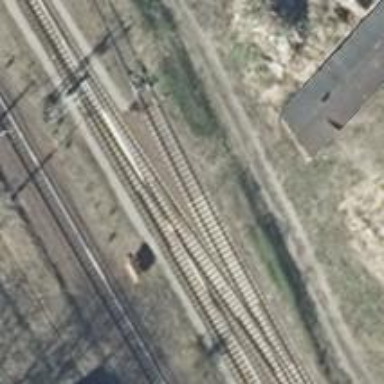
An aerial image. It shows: Railway siding with rails.